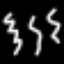
Label: squiggle